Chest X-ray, PA view. Patient: 60 years old, sex F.
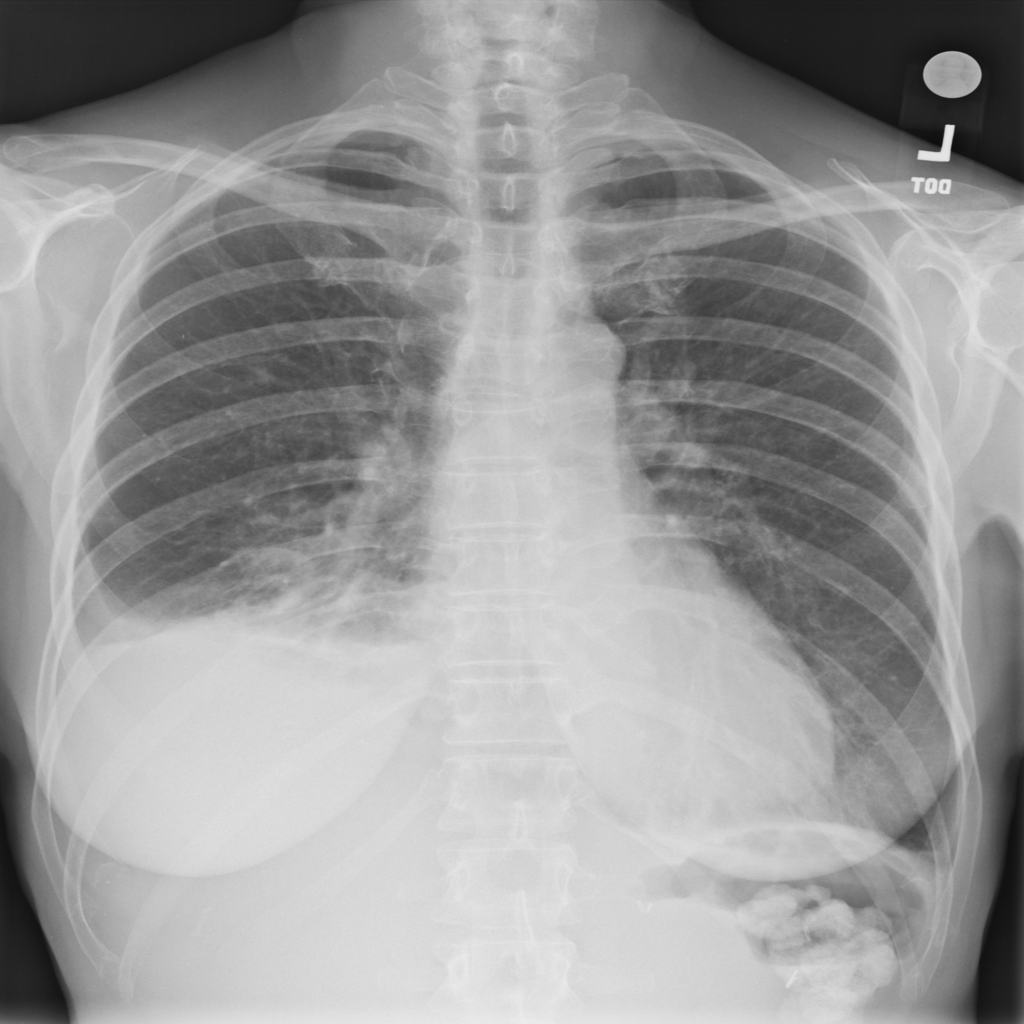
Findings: Atelectasis, Effusion